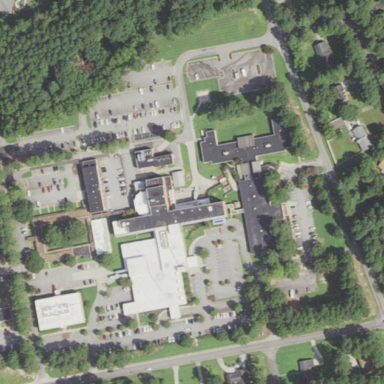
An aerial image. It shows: Hospital providing healthcare services.